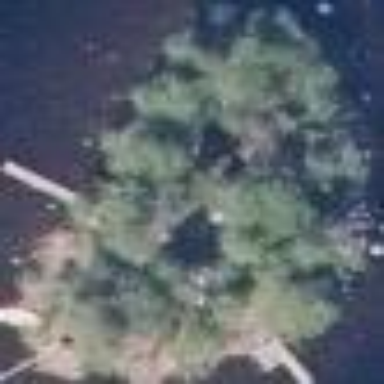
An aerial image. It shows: Islet.